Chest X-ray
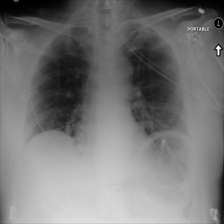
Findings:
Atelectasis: negative
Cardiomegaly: negative
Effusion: negative
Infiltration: negative
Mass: negative
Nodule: negative
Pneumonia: negative
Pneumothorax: negative
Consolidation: negative
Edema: negative
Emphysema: negative
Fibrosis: negative
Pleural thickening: negative
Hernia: negative